Interaction volume radius: 5 \u00c5
Interaction volume height: 15 \u00c5
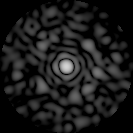
Disorder parameter: 0.8095